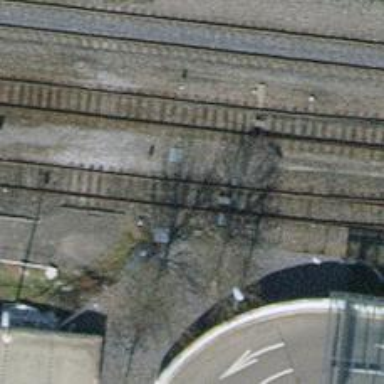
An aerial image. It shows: Railway switch.